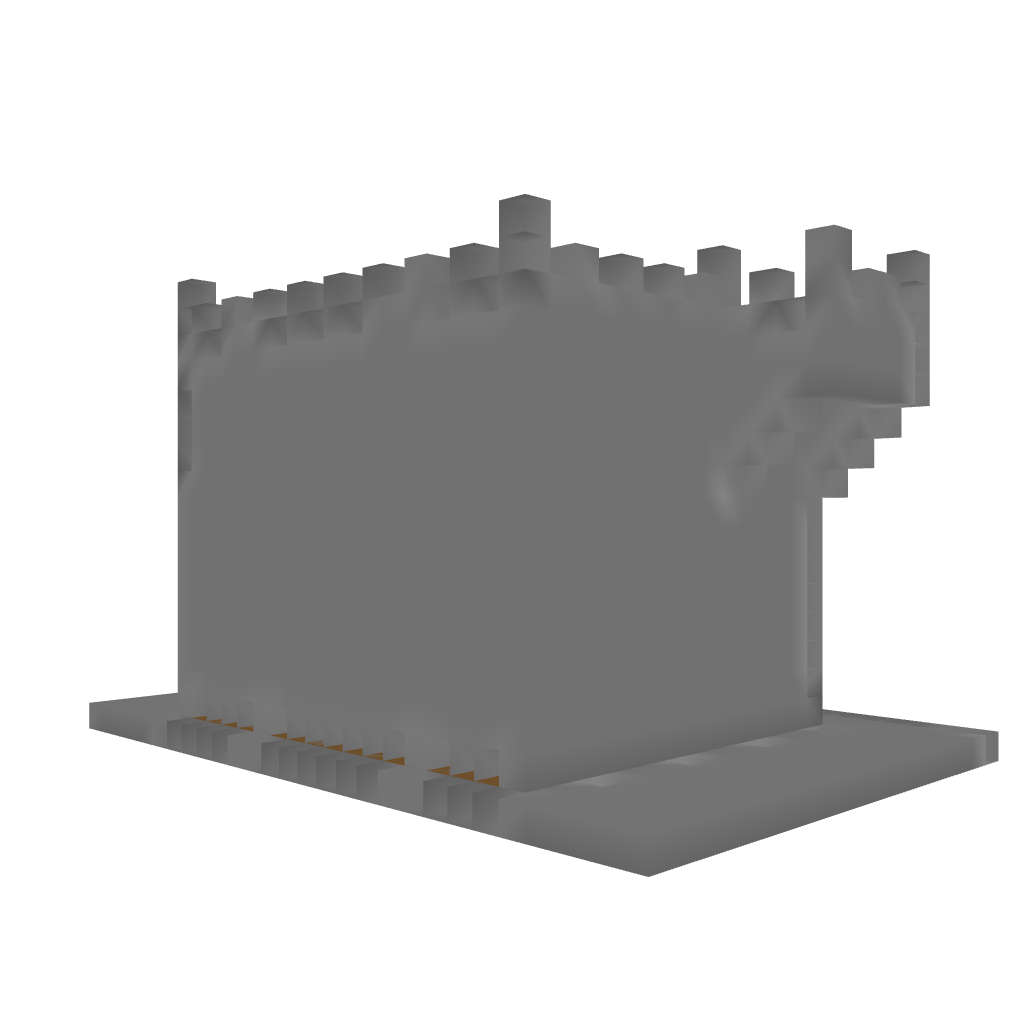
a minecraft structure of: Ultima Online Housing - Large Tower bad low quality